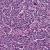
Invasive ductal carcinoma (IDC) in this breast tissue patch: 1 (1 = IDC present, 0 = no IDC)